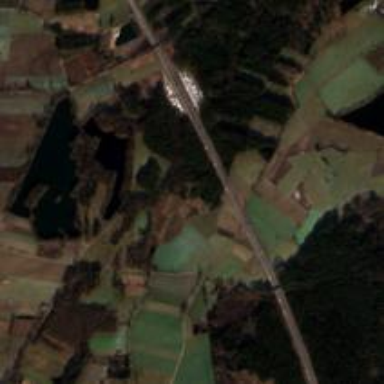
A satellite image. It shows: Motorway area.